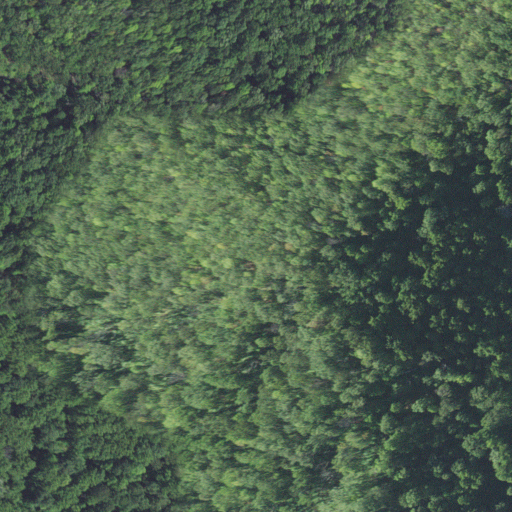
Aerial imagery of mountain in North Carolina named Sheep Knob containing only deciduous forest